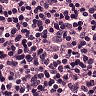
Metastatic tissue present: no